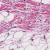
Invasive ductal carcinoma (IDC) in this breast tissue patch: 1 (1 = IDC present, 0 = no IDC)